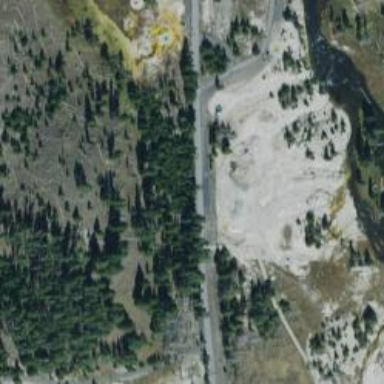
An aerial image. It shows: Natural geyser.